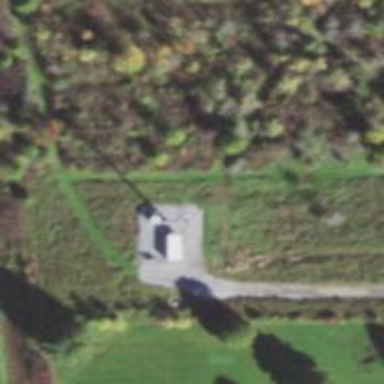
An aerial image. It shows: Mast tower used for communication.